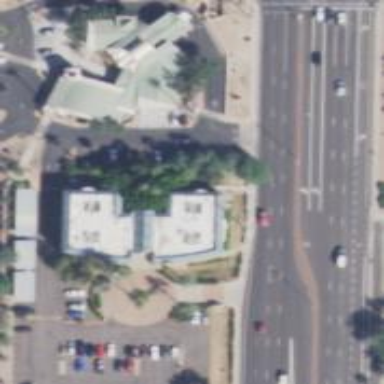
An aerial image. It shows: Healthcare clinic.